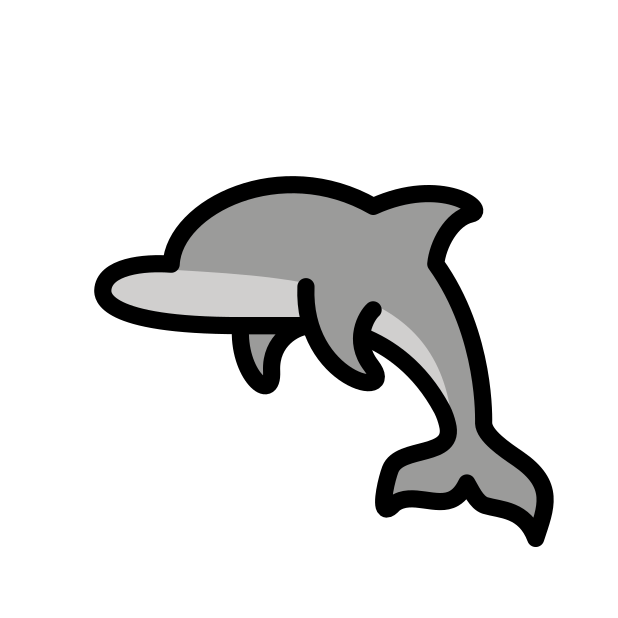
Emoji: 🐬
Name: dolphin
Unicode: 0x1f42c